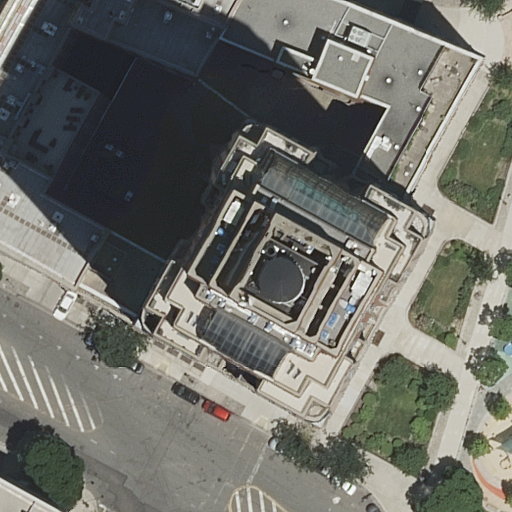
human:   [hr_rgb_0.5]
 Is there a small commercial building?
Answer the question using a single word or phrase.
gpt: no

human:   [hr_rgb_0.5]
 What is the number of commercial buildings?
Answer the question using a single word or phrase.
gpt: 0

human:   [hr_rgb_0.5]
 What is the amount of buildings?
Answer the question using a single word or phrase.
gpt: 3

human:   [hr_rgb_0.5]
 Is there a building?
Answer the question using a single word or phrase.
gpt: yes

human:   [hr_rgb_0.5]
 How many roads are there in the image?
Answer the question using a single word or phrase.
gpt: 9

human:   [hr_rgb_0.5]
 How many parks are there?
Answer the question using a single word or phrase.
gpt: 1

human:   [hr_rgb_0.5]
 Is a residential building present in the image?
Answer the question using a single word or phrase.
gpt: yes

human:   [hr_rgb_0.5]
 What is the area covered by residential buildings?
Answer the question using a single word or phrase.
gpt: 5938m2

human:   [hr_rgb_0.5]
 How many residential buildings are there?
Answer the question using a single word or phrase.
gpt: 3

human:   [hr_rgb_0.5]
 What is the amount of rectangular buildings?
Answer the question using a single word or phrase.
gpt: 1

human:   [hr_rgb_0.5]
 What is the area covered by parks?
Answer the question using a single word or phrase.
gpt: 1802m2

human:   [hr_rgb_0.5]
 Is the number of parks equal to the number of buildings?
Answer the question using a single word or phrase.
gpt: no

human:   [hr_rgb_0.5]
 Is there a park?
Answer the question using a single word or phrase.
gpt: yes

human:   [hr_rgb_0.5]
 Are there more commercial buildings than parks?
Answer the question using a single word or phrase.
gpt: no

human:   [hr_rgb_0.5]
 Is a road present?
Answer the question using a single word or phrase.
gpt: yes

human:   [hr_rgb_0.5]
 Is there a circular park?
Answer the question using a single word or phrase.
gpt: no

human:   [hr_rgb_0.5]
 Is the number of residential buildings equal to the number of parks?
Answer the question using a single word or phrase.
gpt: no

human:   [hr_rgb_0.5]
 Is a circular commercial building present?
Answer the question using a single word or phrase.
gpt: no

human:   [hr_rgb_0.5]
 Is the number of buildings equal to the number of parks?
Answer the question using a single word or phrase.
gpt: no

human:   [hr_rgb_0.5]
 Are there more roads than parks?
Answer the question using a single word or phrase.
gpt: yes

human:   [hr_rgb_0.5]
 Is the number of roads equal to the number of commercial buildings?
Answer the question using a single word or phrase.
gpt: no

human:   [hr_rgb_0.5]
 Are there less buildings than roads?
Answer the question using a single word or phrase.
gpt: yes

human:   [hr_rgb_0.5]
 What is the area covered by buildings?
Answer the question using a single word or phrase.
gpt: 5938m2

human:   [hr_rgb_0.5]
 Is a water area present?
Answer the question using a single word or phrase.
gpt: no

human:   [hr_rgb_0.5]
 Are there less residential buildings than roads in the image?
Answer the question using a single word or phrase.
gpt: yes

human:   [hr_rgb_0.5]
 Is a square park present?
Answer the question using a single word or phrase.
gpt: no

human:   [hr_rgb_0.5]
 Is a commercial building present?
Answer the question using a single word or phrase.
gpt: no

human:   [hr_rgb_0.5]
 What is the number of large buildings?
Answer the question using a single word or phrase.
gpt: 2

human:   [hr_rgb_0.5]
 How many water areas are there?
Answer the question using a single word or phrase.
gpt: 0

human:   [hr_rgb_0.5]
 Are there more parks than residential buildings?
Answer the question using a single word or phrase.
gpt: no

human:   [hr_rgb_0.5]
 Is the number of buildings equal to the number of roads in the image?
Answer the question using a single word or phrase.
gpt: no

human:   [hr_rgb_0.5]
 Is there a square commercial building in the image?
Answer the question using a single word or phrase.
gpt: no

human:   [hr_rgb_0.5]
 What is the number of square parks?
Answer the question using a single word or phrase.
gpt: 0

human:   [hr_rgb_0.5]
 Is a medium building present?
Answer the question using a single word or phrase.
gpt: yes

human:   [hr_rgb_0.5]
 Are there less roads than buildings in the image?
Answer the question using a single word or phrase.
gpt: no

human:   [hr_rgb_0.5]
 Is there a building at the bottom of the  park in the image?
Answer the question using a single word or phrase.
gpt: yes

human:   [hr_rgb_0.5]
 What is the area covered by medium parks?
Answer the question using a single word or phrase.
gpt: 0m2

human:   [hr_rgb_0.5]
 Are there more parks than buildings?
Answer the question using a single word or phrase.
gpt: no

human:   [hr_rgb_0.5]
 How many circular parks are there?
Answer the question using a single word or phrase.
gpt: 0

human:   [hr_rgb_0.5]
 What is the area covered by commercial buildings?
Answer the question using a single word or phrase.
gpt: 0m2

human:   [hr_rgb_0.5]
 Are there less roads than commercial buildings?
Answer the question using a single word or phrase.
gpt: no

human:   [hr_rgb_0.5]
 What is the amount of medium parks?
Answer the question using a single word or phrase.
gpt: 0

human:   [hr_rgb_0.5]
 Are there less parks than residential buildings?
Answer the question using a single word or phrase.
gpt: yes

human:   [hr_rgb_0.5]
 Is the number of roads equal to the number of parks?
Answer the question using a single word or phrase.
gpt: no

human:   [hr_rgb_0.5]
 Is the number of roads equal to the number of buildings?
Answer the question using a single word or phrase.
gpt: no

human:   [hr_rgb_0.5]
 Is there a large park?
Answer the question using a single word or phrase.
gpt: yes

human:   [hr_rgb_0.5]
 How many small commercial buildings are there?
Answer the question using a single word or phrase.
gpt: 0

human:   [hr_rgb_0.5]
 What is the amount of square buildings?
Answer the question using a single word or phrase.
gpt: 0

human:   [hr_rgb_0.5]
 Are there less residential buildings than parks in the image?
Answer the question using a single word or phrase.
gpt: no

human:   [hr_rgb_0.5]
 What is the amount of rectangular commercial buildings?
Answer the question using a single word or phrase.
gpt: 0

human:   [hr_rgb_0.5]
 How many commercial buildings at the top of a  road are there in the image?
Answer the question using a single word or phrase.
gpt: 0

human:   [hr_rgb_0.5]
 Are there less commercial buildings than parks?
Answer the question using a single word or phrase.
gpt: yes

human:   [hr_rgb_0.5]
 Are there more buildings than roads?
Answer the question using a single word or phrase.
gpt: no

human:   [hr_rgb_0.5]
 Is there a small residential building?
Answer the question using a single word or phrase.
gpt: no

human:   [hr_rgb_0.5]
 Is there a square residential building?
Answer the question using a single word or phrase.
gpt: no

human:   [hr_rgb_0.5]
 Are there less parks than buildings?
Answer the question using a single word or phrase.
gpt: yes

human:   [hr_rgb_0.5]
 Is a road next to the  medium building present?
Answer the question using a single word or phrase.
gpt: yes

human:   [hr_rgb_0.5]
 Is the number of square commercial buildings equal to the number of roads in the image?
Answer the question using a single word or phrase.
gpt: no

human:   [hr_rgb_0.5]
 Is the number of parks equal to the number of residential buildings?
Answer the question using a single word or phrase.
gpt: no

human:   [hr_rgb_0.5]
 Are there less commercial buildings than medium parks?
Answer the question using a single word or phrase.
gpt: no

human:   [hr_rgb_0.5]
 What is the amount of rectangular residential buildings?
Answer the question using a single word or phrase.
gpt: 1

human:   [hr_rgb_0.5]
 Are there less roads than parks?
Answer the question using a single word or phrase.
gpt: no

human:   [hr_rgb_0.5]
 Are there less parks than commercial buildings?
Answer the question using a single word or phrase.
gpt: no

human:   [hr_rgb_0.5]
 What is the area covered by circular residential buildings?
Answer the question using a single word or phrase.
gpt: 0m2